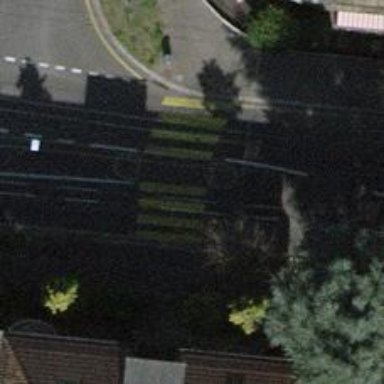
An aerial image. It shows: Uncontrolled road crossing with pedestrian island.